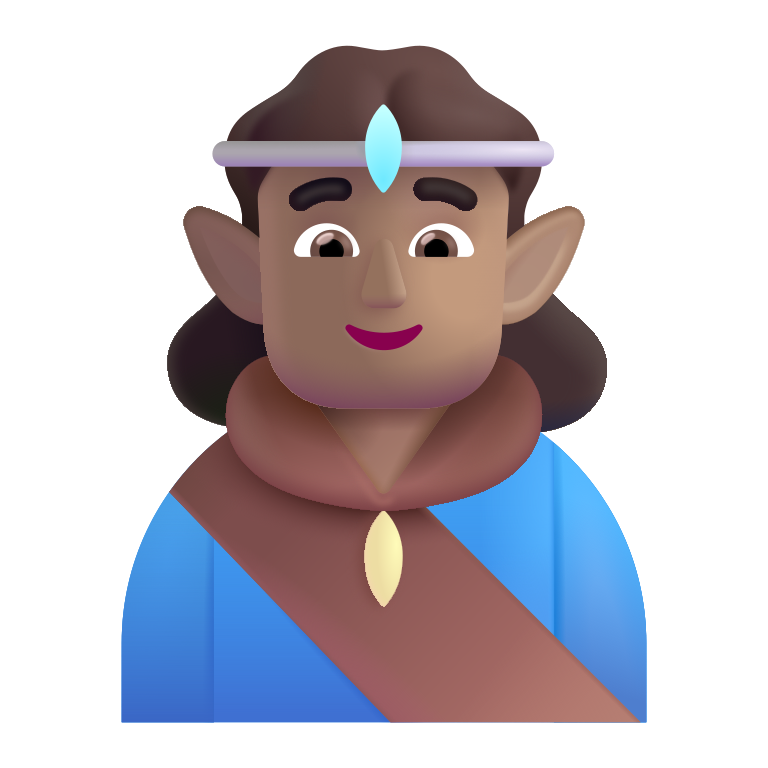
man elf color